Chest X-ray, AP view. Patient: 45 years old, sex F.
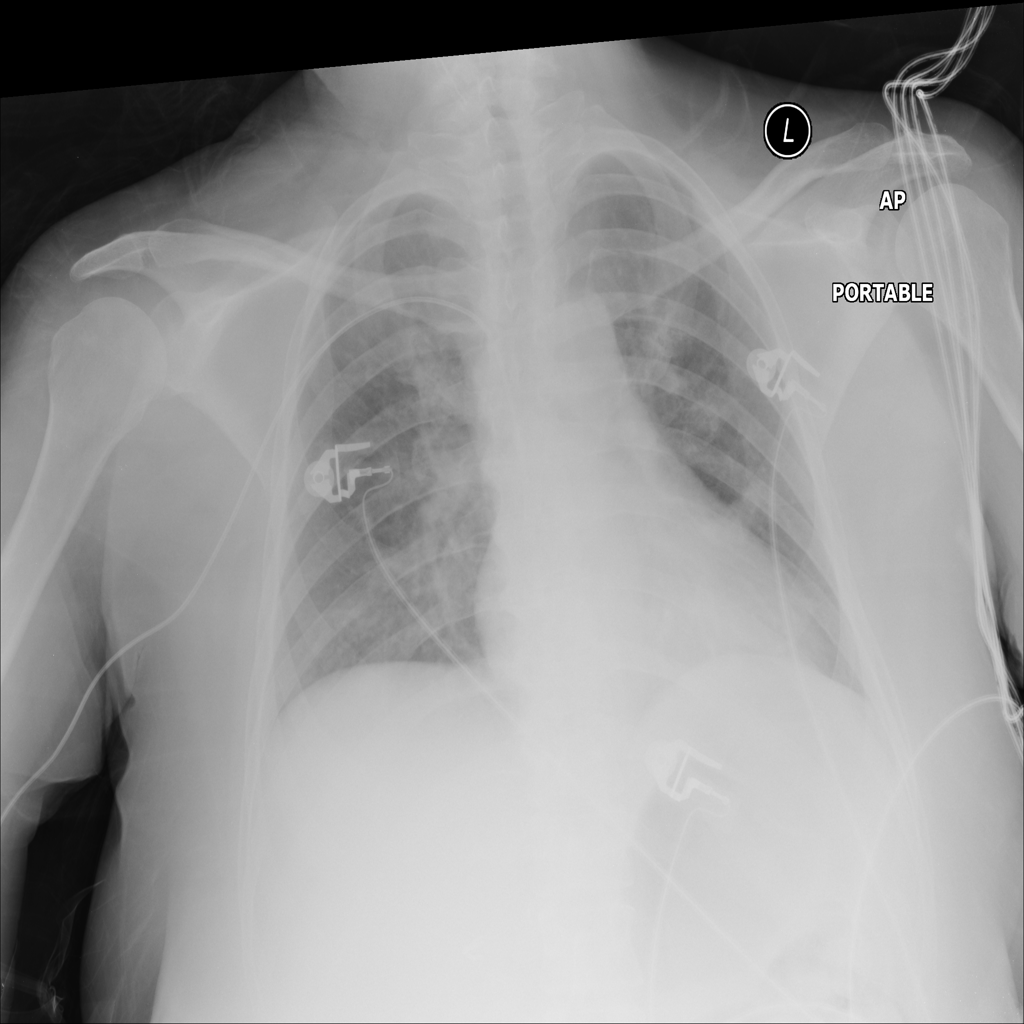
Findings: No Finding